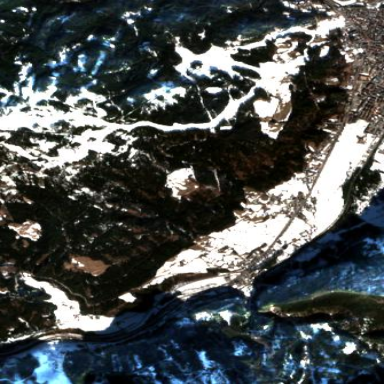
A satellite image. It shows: Area designated for winter sports.